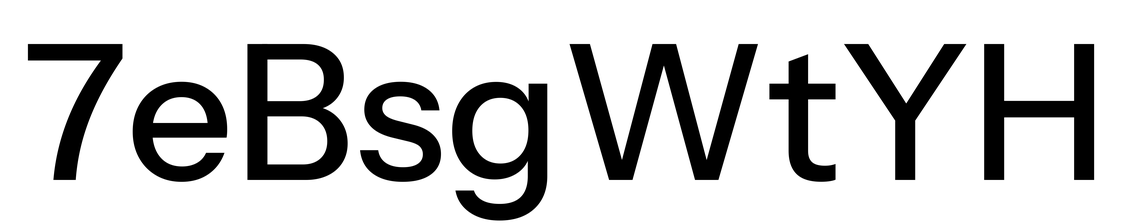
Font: InstrumentSans_Medium